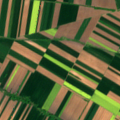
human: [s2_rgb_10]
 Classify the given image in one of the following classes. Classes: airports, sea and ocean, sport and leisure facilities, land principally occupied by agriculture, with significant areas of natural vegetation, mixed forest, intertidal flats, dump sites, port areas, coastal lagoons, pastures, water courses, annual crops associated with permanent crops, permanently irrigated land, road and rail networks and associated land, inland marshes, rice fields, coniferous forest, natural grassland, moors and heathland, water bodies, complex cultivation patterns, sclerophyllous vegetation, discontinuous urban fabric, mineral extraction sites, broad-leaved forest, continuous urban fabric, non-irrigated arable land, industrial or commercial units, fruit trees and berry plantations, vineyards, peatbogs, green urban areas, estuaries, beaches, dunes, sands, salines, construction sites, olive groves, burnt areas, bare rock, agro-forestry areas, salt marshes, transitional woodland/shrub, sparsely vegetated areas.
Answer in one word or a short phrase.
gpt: non-irrigated arable land